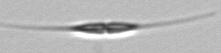
Label: Cylindrotheca